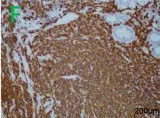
(F) Immunohistochemistry showed positive reactivity for CD20.
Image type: pathology (immunostaining)